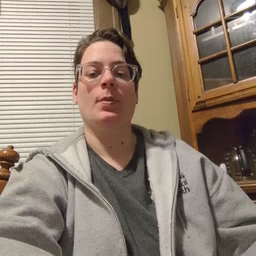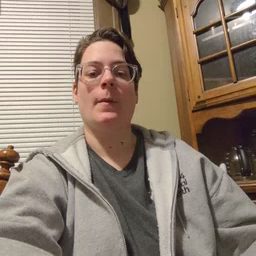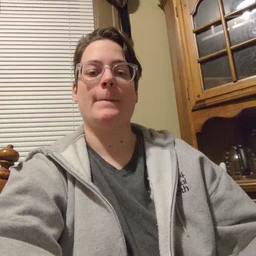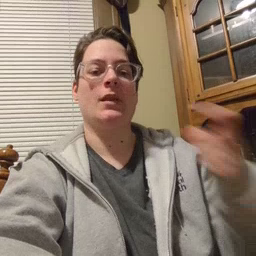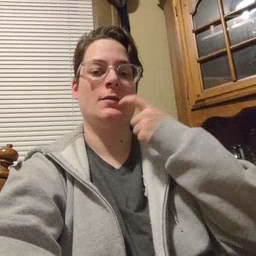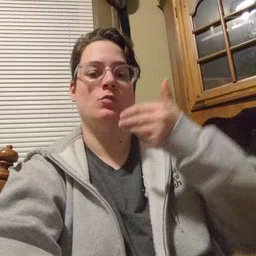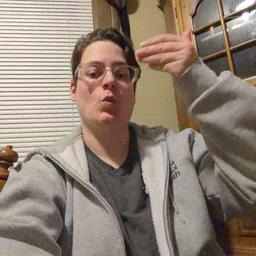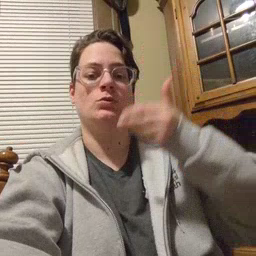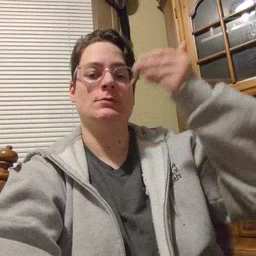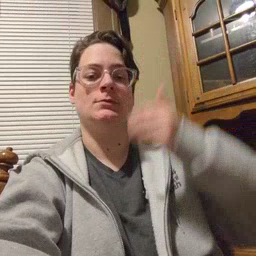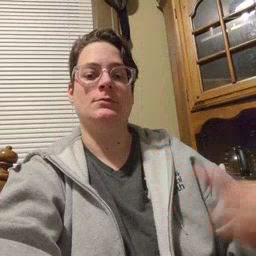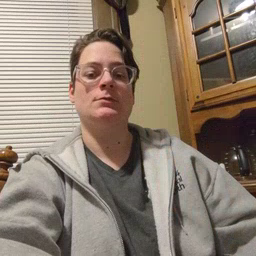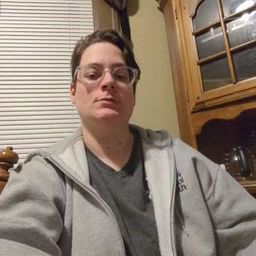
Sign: glasswindow